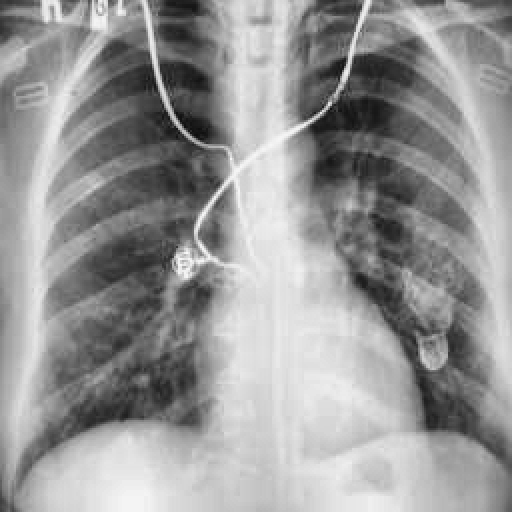
Finding: TUBERCULOSIS